Question: I have a problem with sax parser and encoded text. I try to parse RSS in ISO-8859-2 (<URL> this way:
'''
InputStream responseStream = connection.getInputStream();
Response response = mRequest.createResponse();
Reader reader = new InputStreamReader(responseStream);
InputSource is = new InputSource(reader);
is.setEncoding("ISO-8859-2");
SAXParserFactory factory = SAXParserFactory.newInstance();
SAXParser saxParser = factory.newSAXParser();
saxParser.parse(is, response);
'''
but parser returns strings with strange symbols. I tried a lot of things, but nothing helped me :( Can somebody help me please?

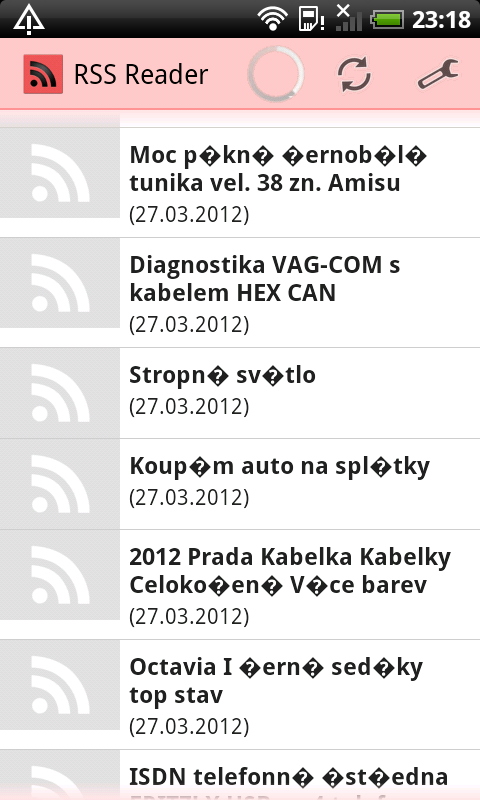
Answer: Have you tried setting the charset of the InputStreamReader:
'''
Reader reader = new InputStreamReader(responseStream, Charset.forName("ISO-8859-2"));
InputSource is = new InputSource(reader);
'''
The InputStreamReader(InputStream) constructor, if you don't specify the charset, uses the default charset (which in my machine is windows-1252).
So in your current set up, the bytes are being interpreted as (probably) windows-1252 characters, after which i don't think you can re-interpret them as ISO-8859-2.